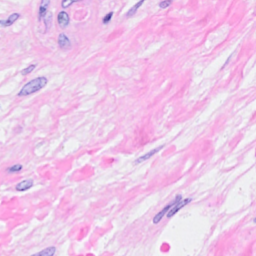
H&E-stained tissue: Breast